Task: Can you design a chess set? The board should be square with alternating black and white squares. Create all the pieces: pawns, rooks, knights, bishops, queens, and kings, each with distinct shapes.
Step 5005:
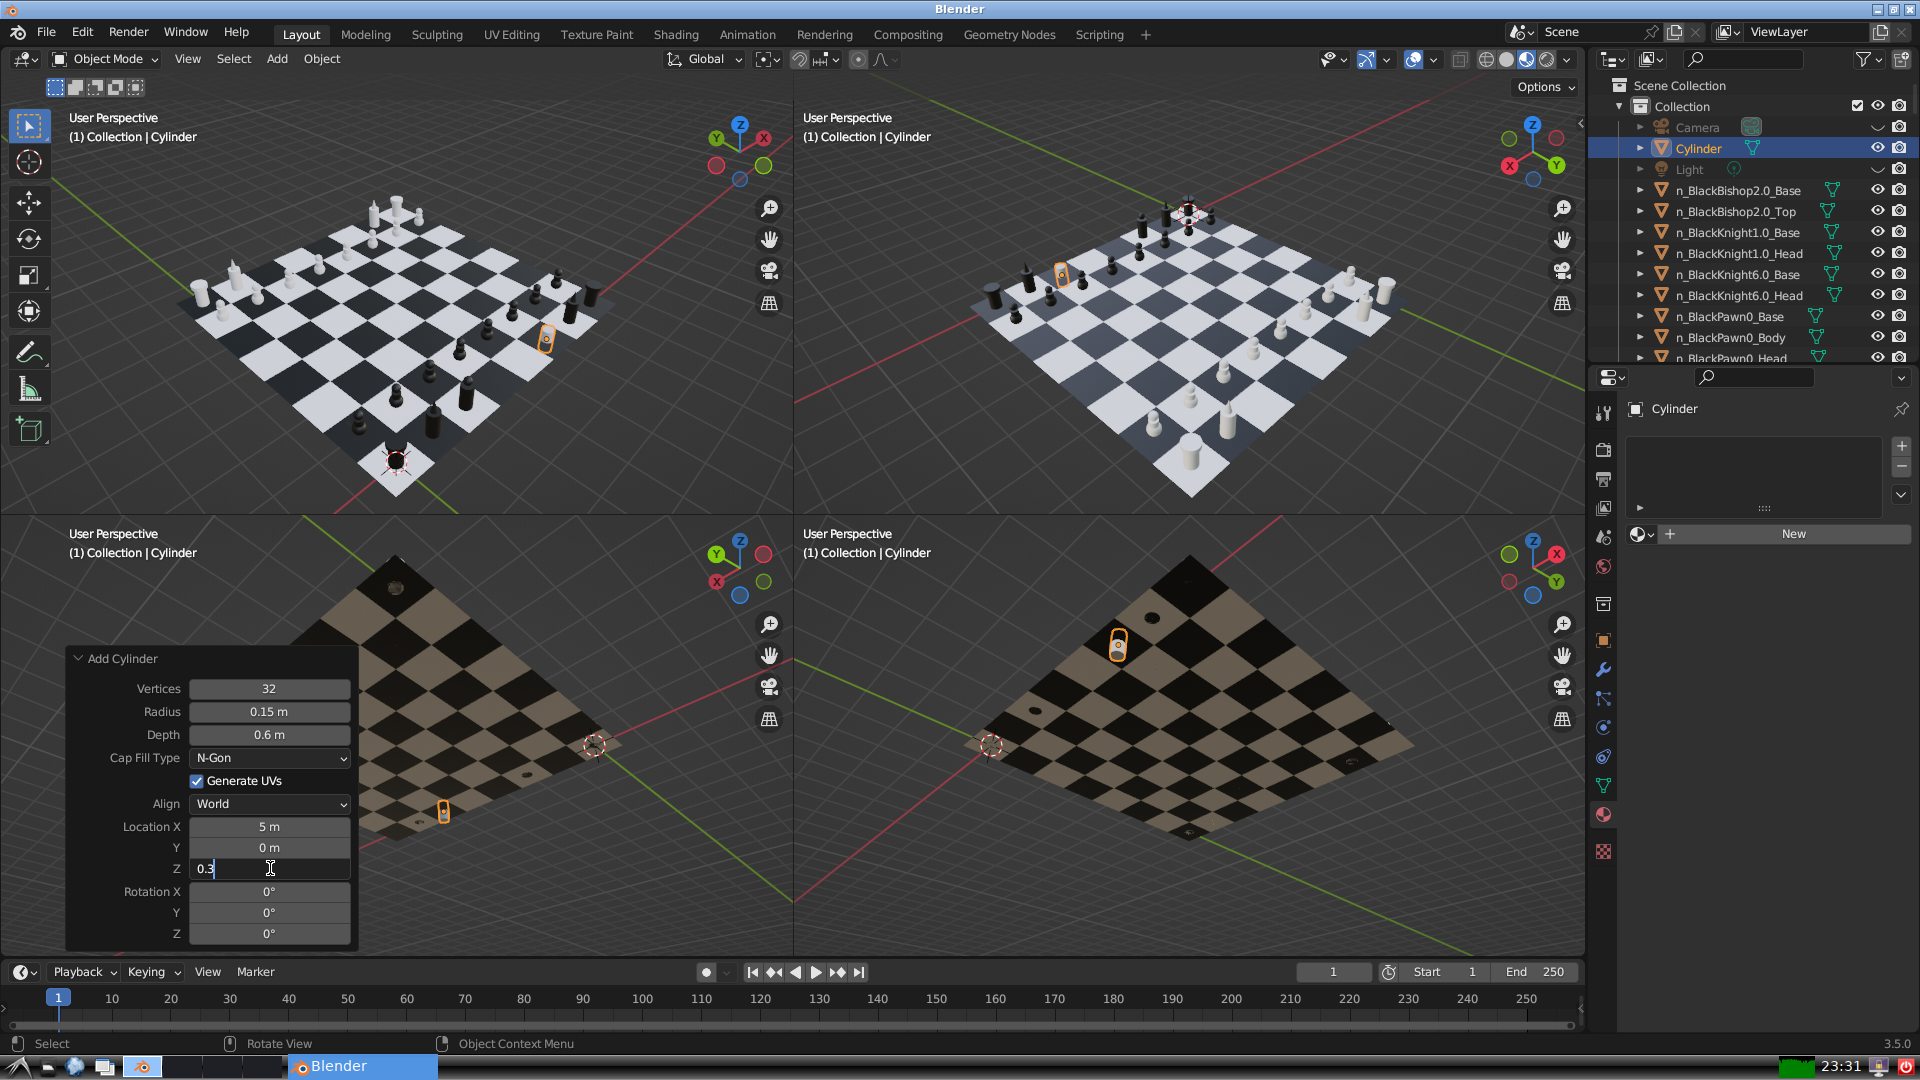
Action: {"key_press": ['Return']}